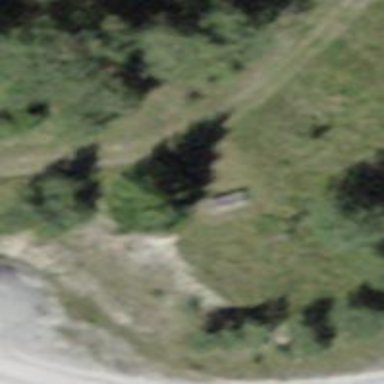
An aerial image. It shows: Bench for seating.